Question: I have a simple program that set unsigned int variable. Well, I have one problem. 'std::cout' works fine until 'InputCLI' is called.
First time program prints line when debugger reaches line that contain 'std::cout'
> '''
std::cout << "debugNumber" << debugNumber;
'''
After 'InputCLI' call program prints lines only with untill it reaches 'std::cin' operator. Whats wrong?
I'm coding in Eclipse (Linux). The moment before 'std::cin >> wait;' was executed:

'''
#include <iostream>
#include <limits>
unsigned int InputCLI(unsigned int& x);
int main() {
int wait;
unsigned int debugNumber = 0;
std::cout << "debugNumber " << debugNumber;
std::cout << "Enter debug number
";
InputCLI(debugNumber);
std::cout << "debugNumber
";
std::cout << "debugNumber " << debugNumber;
if (debugNumber == 6) {
std::cout << "bubu";
}
std::cin >> wait;
return 0;
}
unsigned int InputCLI(unsigned int& x) {
if (std::cin >> x, std::cin.fail()) {
if (std::cin.bad() || std::cin.eof())
return -1;
std::cin.clear();
std::cin.ignore(std::numeric_limits < std::streamsize > ::max(), '
');
return -2;
}
return 0;
}
'''
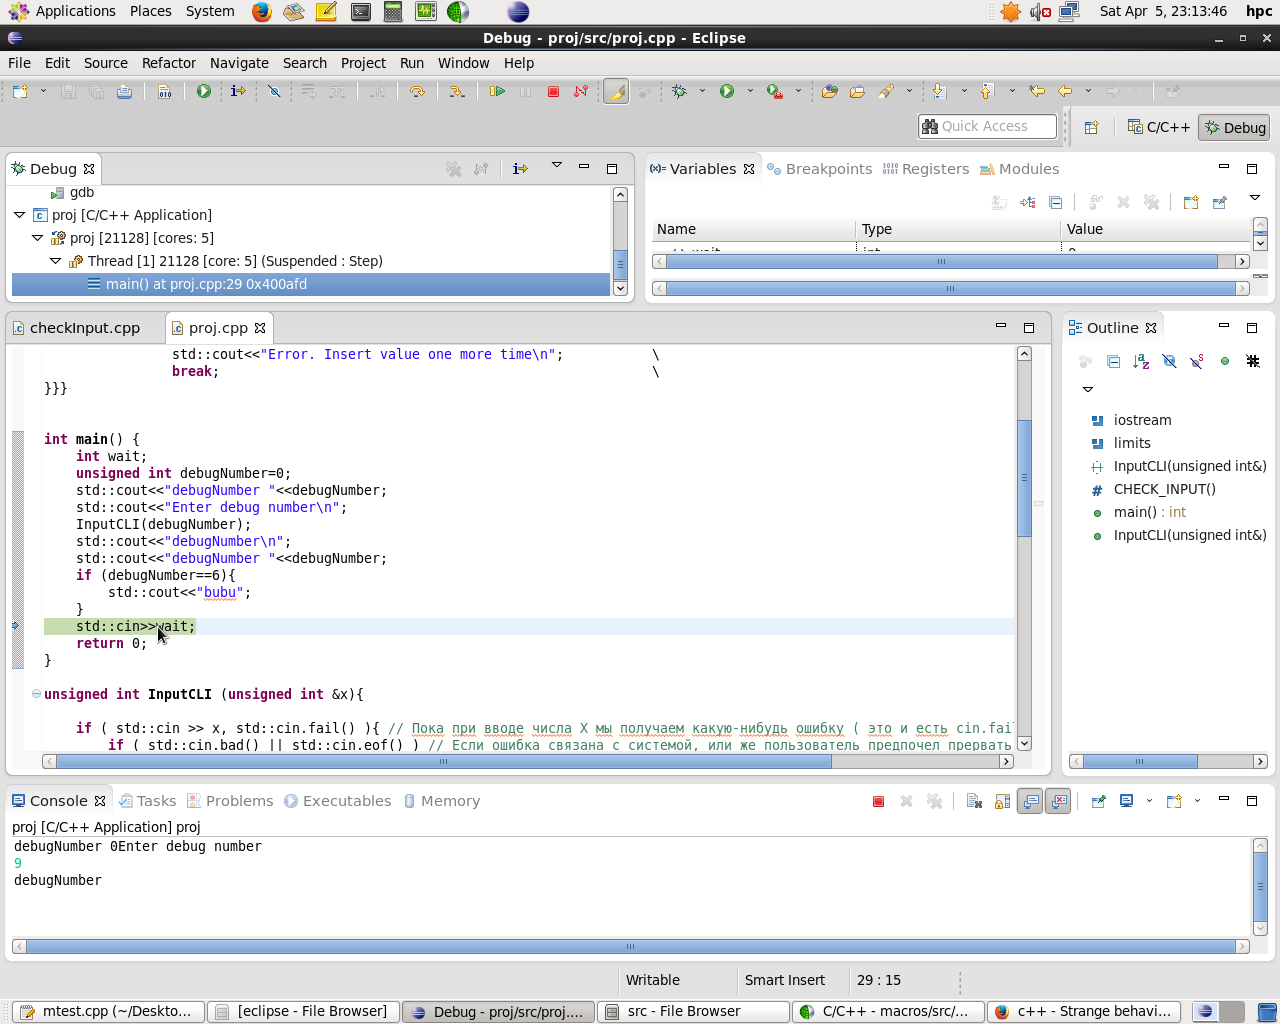
Answer: > If I dont add
or std::endl std::cout will buffer data?
Yes, exactly.
'std::flush' explicitly flushes the stream. ''
'' on its own doesn't do any flushing at the C++ level, but may trigger a flush at a lower level. 'std::endl' prints a ''
'' then does a 'std::flush'.
Certainly, without any of those, you can't realistically expect a flush before your 'std::cin'.